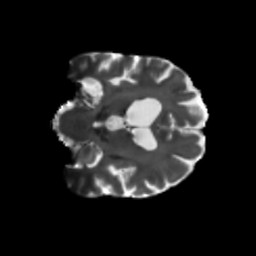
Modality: T2w
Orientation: coronal
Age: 75
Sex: male
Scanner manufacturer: siemens
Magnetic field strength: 3 T
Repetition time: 5.47 s
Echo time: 0.0854 s